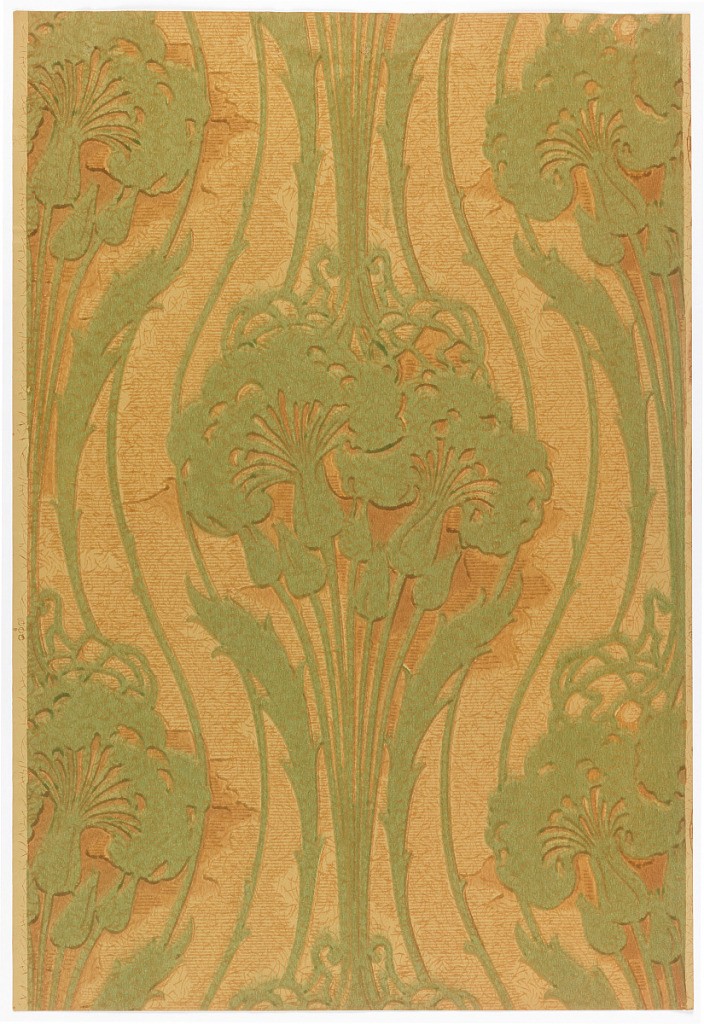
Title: Sidewall - sample
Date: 1906–08
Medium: Machine-printed
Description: Stylized floral bouquet forming stripes, printed in light green on mottled brown ground.